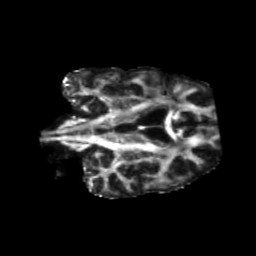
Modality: FA
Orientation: coronal
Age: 64
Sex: male
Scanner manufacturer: siemens
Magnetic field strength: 3 T
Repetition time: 5.25 s
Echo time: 0.08 s